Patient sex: F
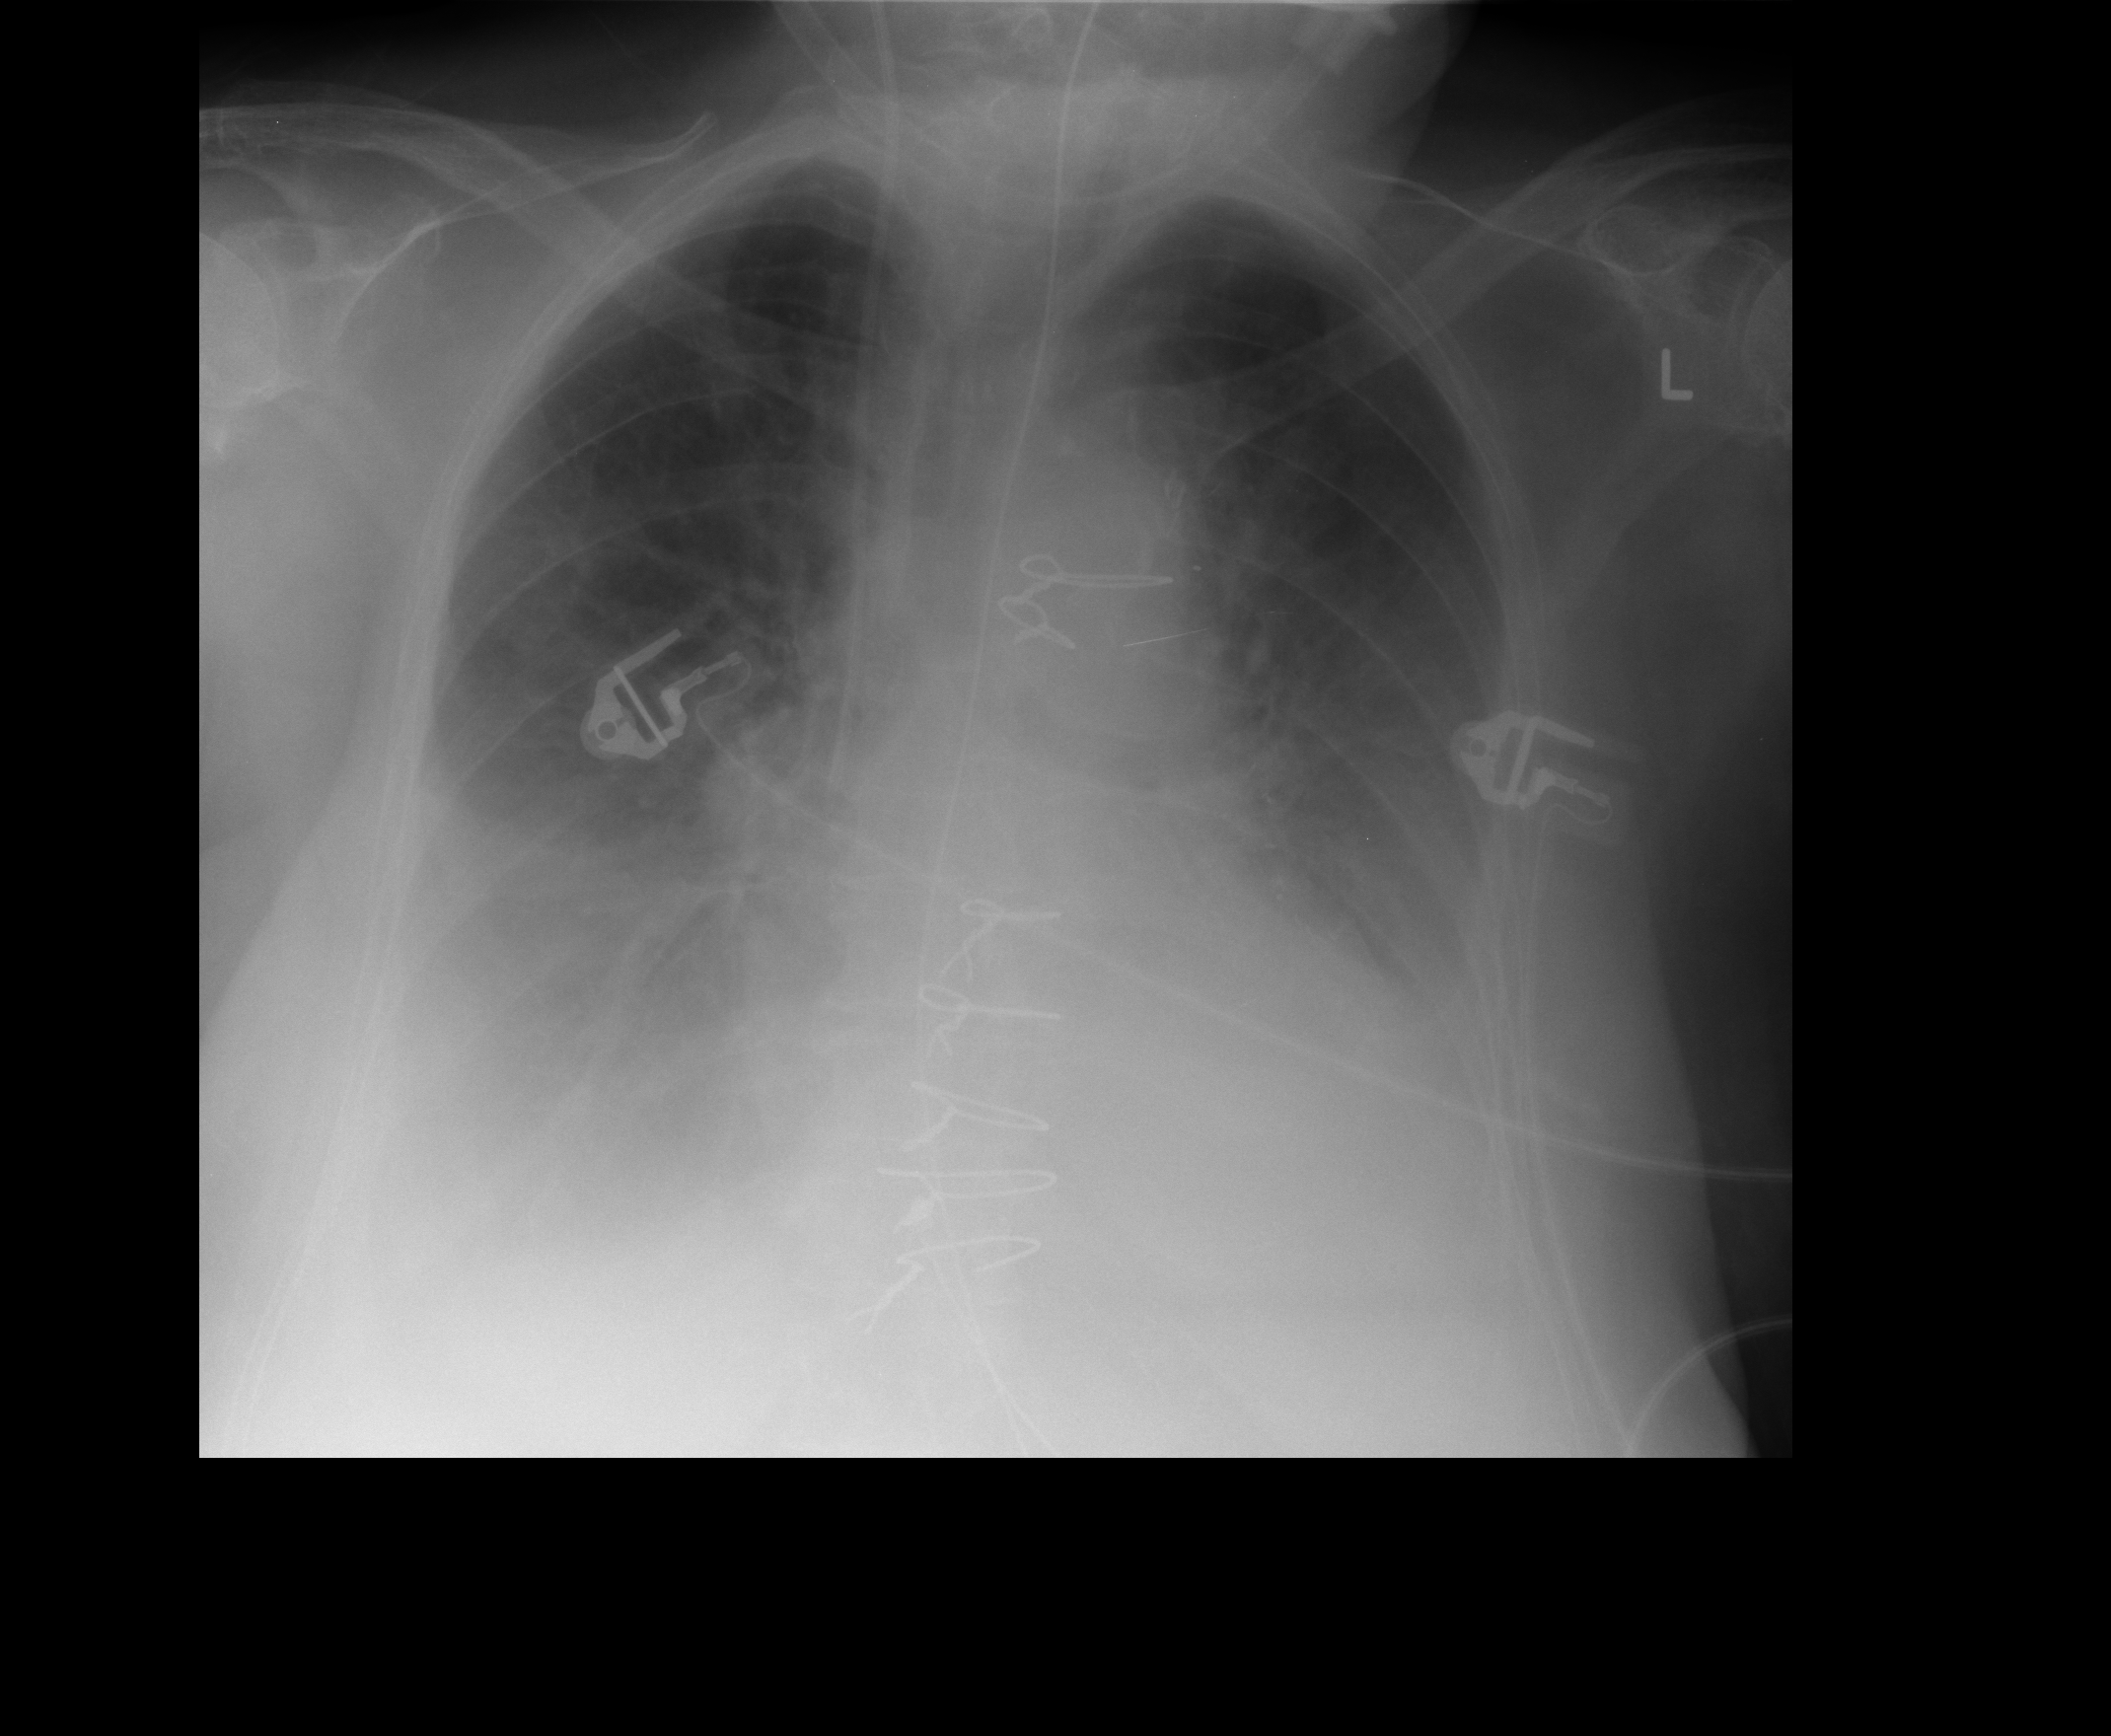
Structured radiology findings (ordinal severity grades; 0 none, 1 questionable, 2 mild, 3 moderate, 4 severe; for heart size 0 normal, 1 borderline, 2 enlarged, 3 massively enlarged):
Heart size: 1
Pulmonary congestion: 2
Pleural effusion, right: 3
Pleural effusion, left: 2
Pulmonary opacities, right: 0
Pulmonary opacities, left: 0
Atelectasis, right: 2
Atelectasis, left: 2